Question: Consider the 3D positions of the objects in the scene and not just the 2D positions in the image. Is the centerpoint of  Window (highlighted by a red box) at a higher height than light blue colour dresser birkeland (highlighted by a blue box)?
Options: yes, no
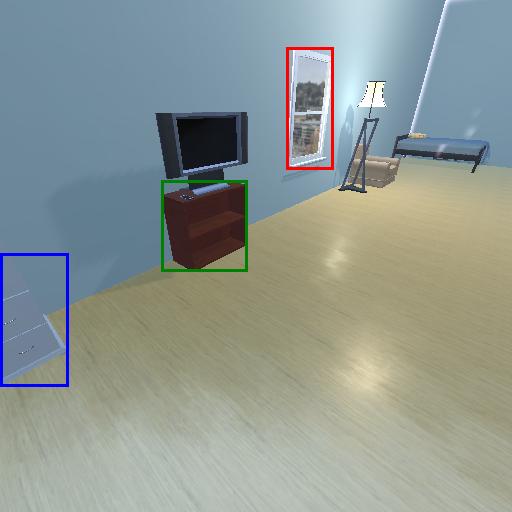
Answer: yes